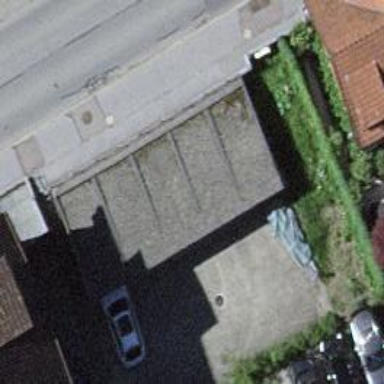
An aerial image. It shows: Group of garages.